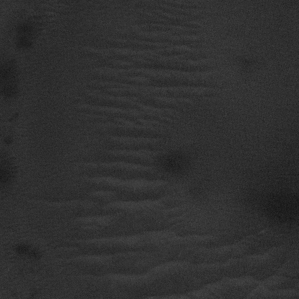
Label: frost